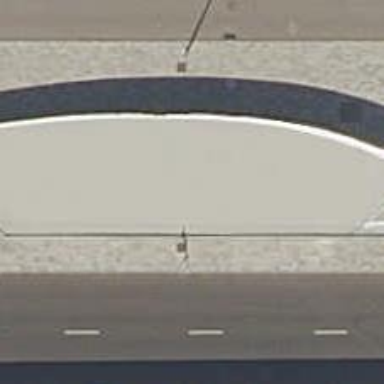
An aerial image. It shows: Subway entrance.